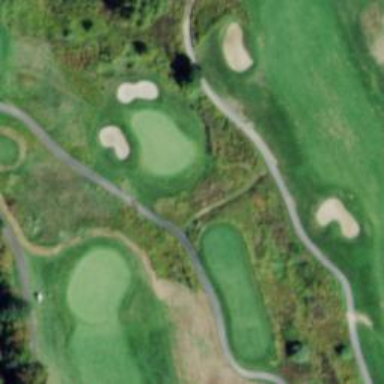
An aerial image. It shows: Path used for both walking and golf.